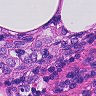
Metastatic tissue present: yes